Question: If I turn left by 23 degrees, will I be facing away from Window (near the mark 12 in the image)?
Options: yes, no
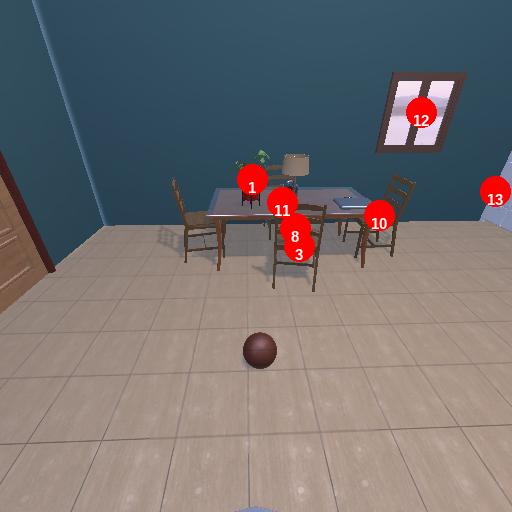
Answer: yes